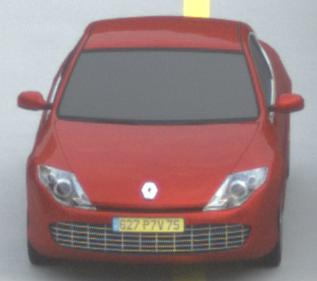
Make: Renault
Model: Laguna Coupé TCe 170
Detailed model: Laguna (III) Coupé
Model produced from: 2010/11
Model produced until: 2011/05
Doors: 2
Color: red
Road condition: dry road
Daytime: sunrise or sunset
Contrast: low contrast